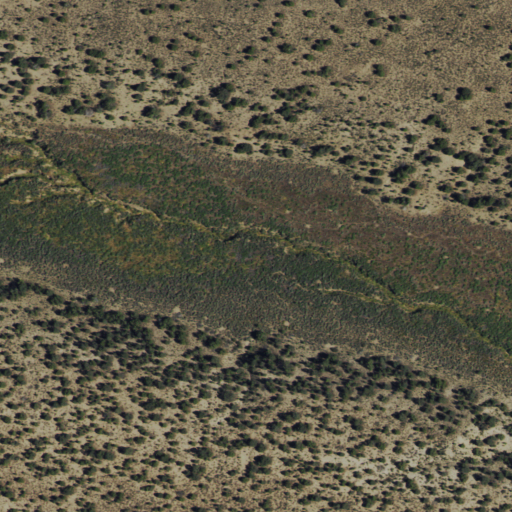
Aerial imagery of valley in Nevada named Long Canyon containing shrub and evergreen forest